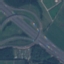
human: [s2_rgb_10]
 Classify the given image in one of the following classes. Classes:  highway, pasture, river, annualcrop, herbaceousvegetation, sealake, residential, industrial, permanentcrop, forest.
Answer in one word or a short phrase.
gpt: Highway